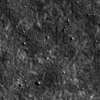
Atmospheric dust classification: not_dusty